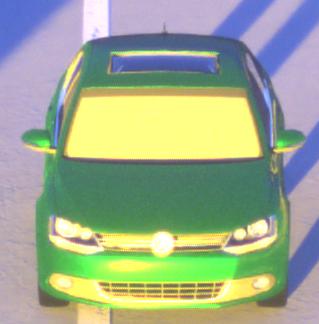
Make: VW
Model: Jetta 1.2 TSI
Detailed model: Jetta (IV)
Model produced from: 2011/01
Model produced until: 2014/08
Doors: 4
Color: green
Road condition: dry road
Daytime: sunrise or sunset
Contrast: high contrast